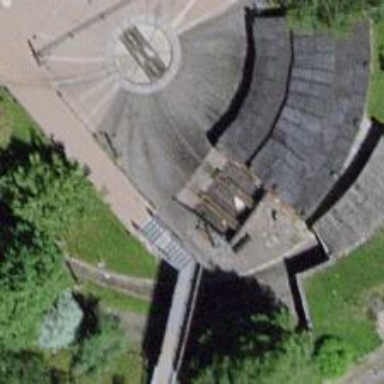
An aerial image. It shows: Building that serves as roundhouse for the railway.